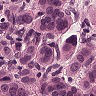
Metastatic tissue present: yes